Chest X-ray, PA view. Patient: 36 years old, sex F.
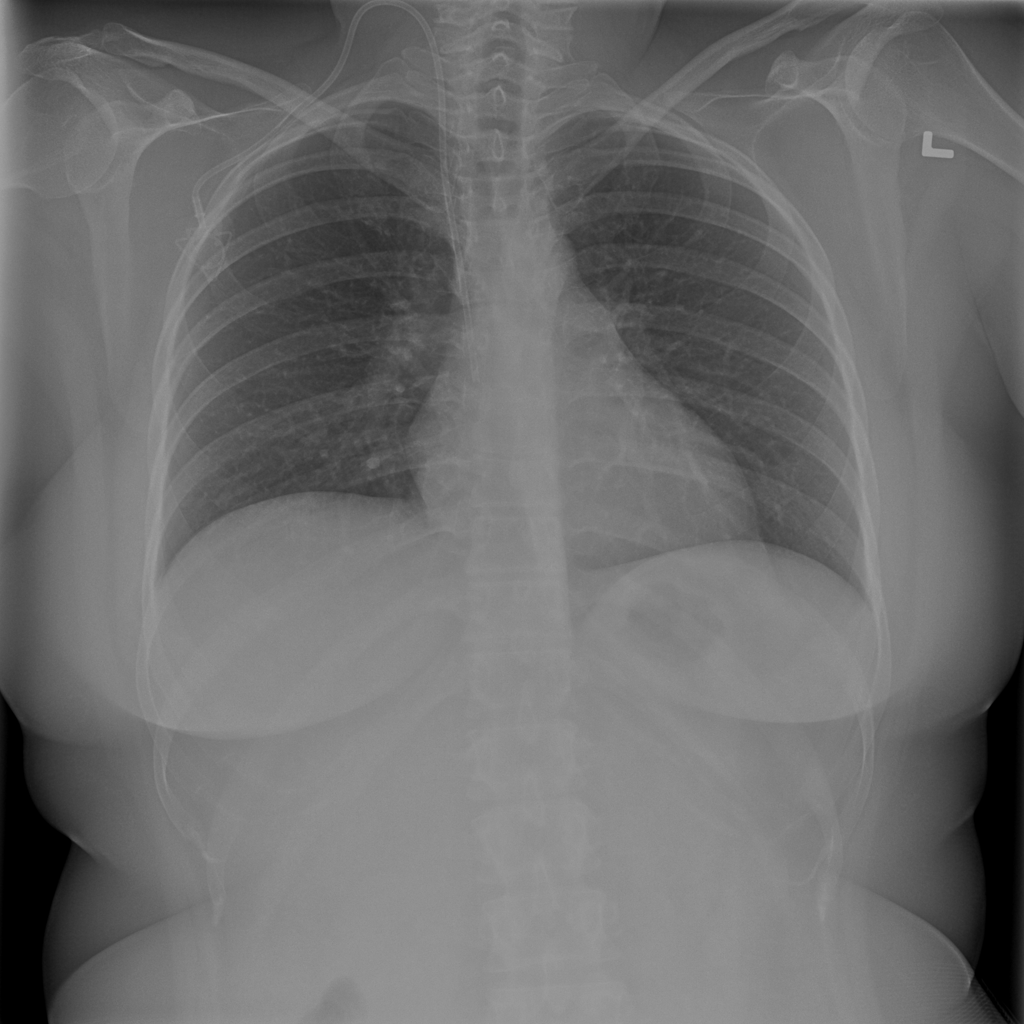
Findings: Nodule